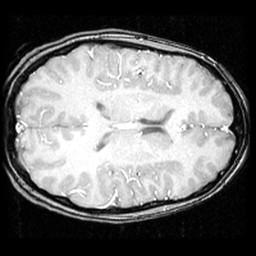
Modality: inplaneT1
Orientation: axial
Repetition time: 0.2 s
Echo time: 0.0036 s